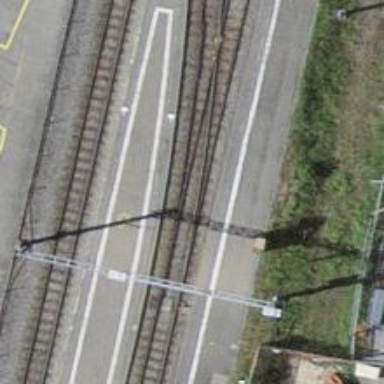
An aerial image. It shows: Narrow-gauge railway track with electrified contact line. The railway has one track.